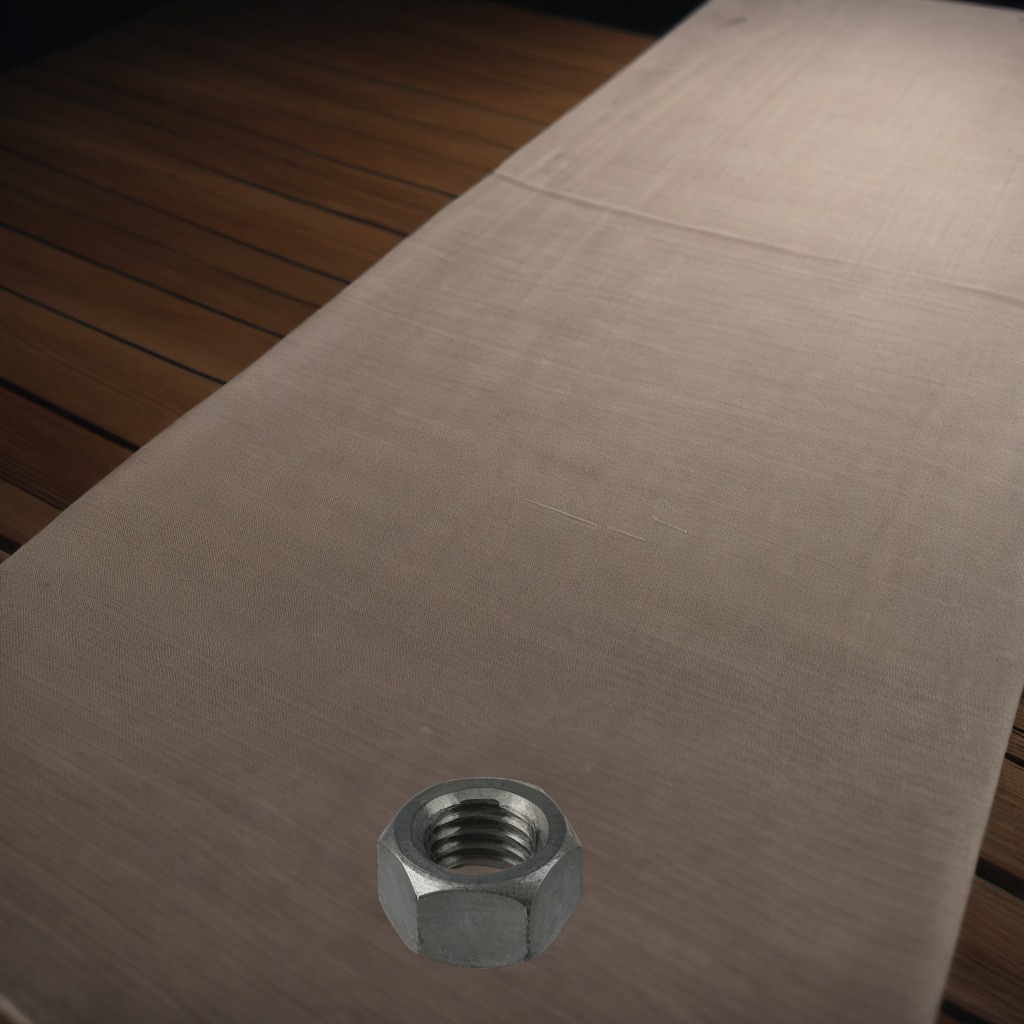
A metal nut is lying on the wooden table.